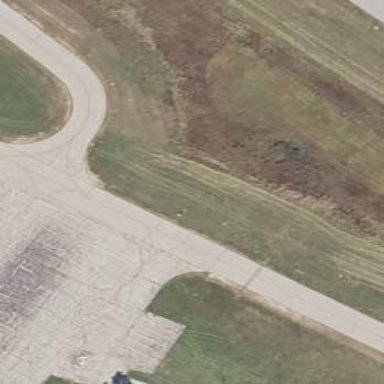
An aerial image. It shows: Image of taxiway at airport.